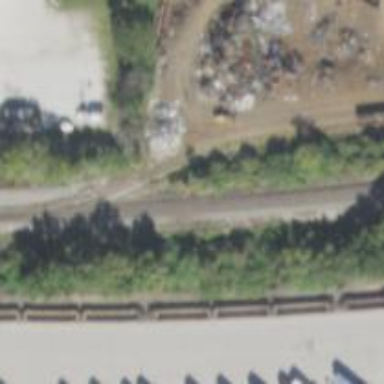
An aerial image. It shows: Railway siding with rails.